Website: apple-inc
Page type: payment
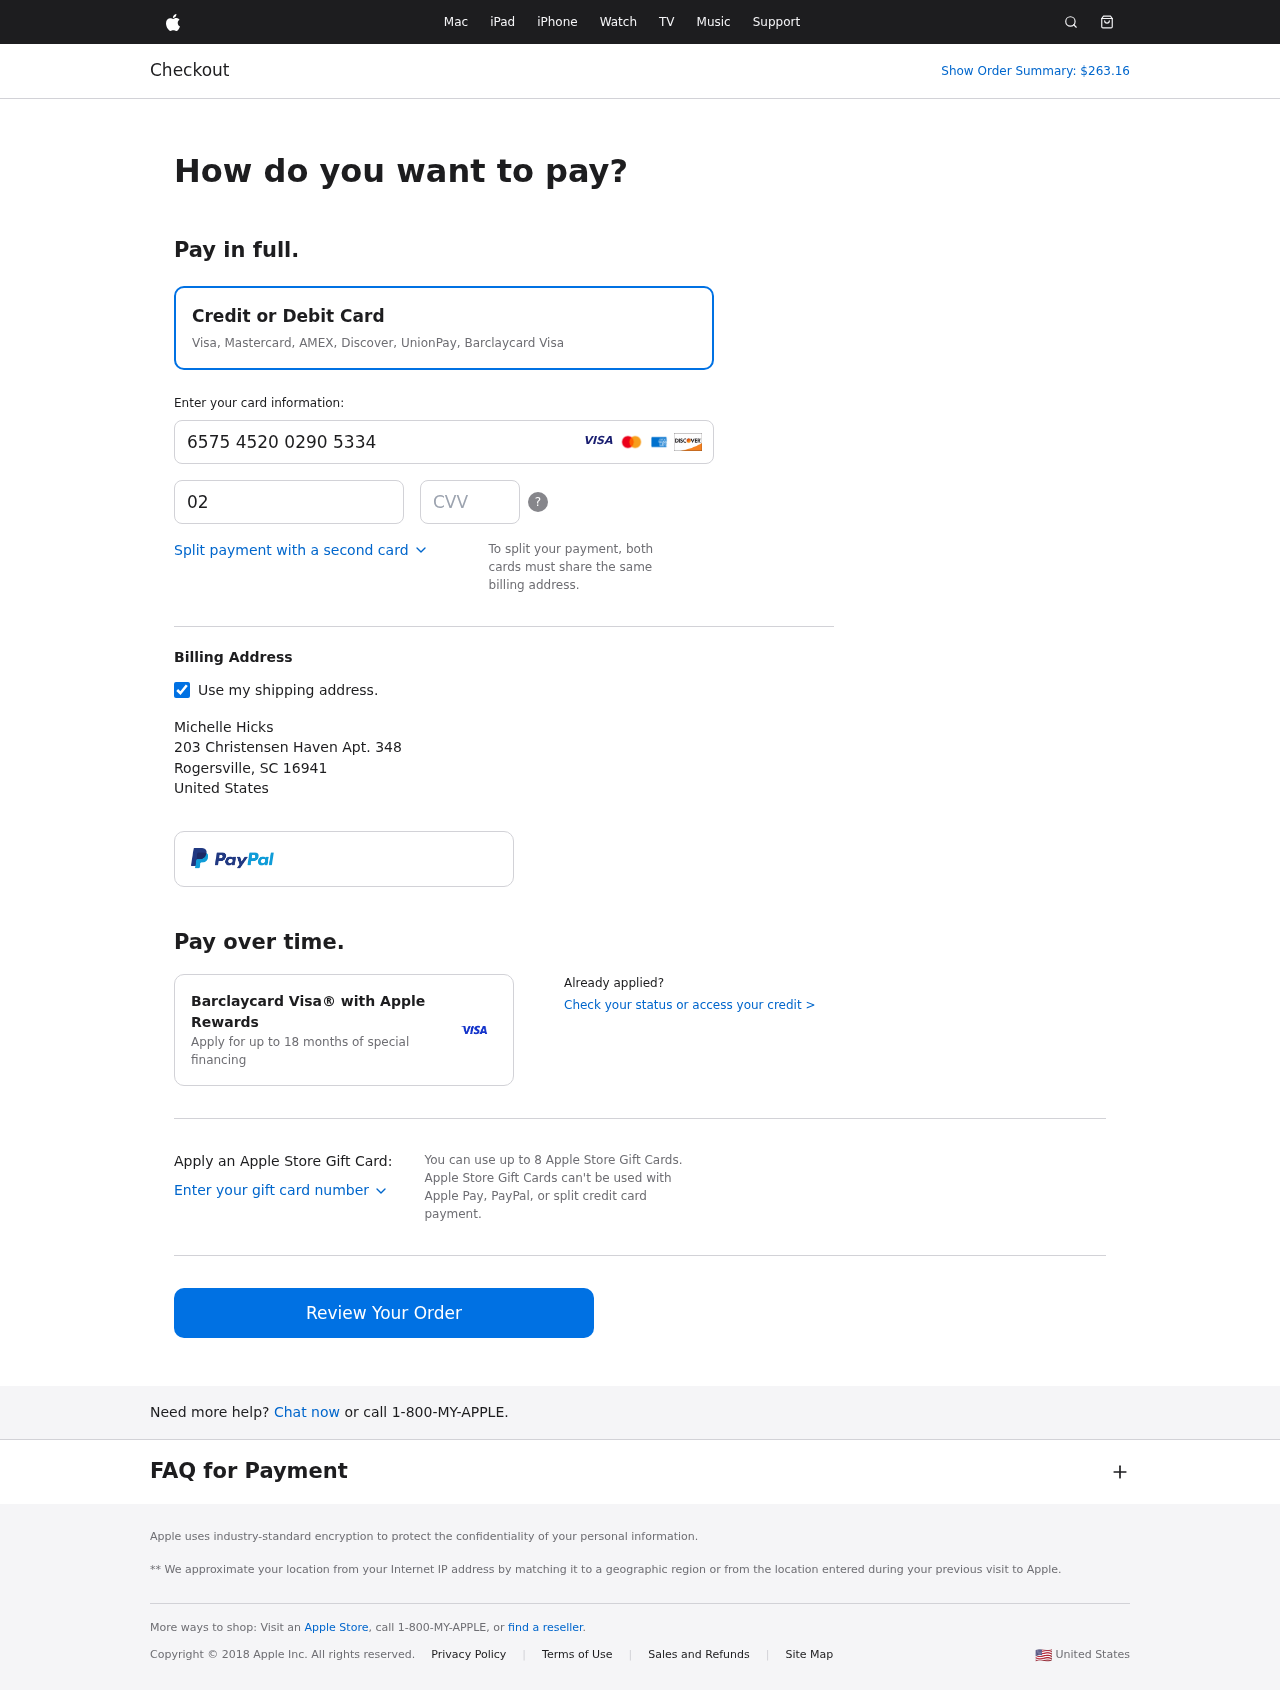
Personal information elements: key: PII_CARD_CVV
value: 343
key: PII_CARD_EXPIRY
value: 02/29
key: PII_CARD_NUMBER
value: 6575 4520 0290 5334
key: PII_CITY
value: Rogersville
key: PII_COUNTRY
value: United States
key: PII_FULLNAME
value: Michelle Hicks
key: PII_POSTCODE
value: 16941
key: PII_STATE_ABBR
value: SC
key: PII_STREET
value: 203 Christensen Haven Apt. 348
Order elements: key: ORDER_TOTAL
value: Show Order Summary: $263.16